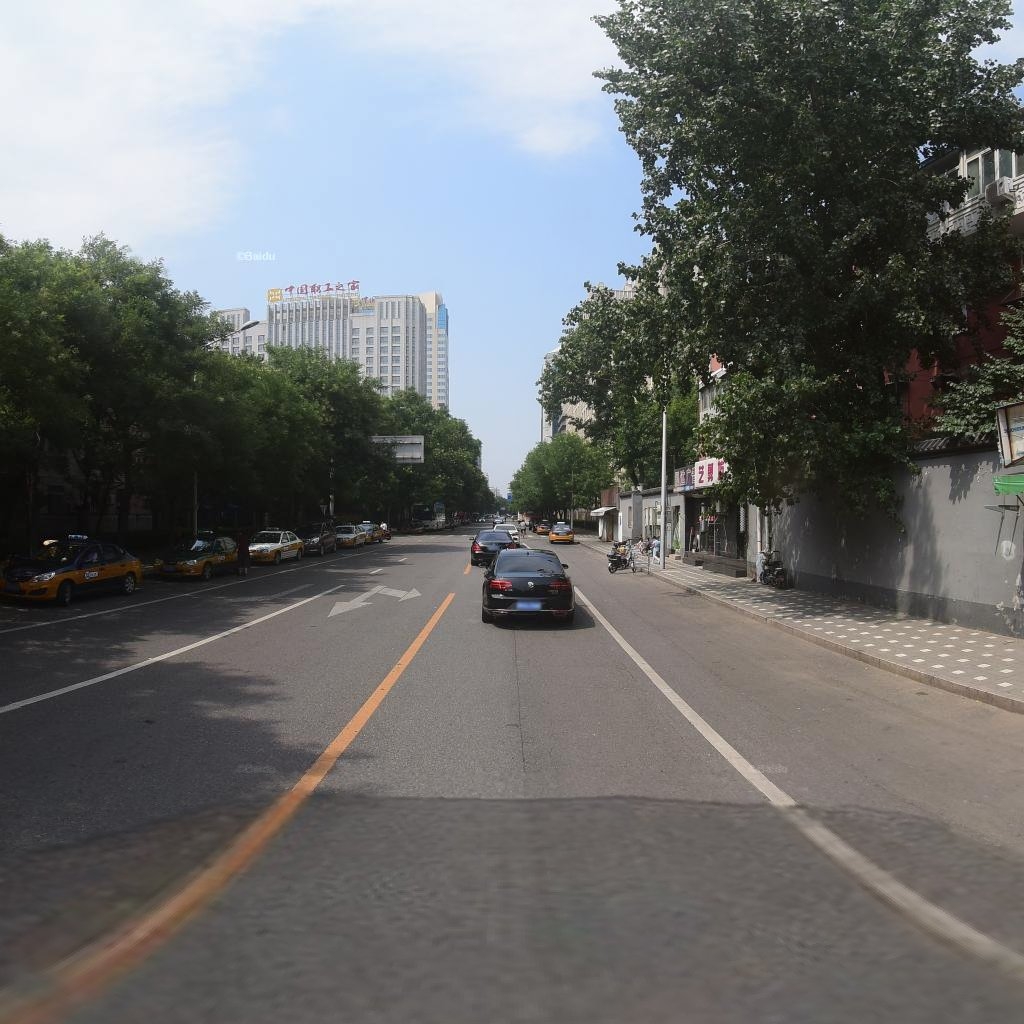
Region: Xicheng
Road damage annotations: longitudinal crack